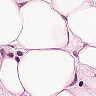
Metastatic tissue present: yes